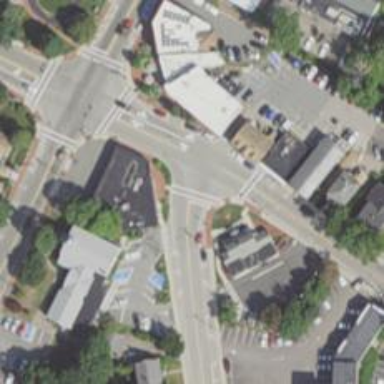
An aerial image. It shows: Marked road crossing.